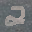
Label: 2